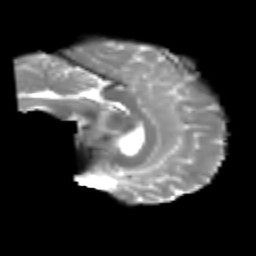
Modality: T2w
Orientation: sagittal
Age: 29
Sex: male
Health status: healthy